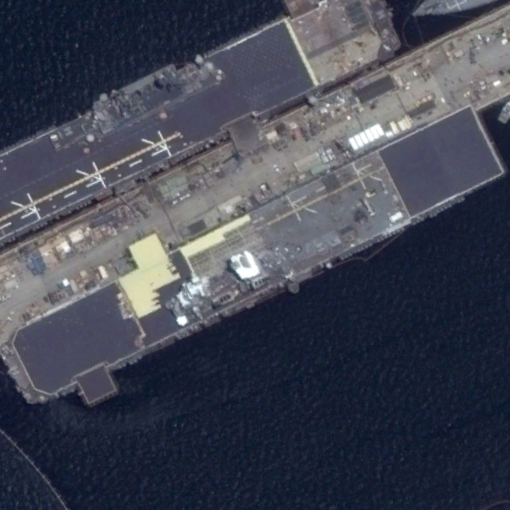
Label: assault